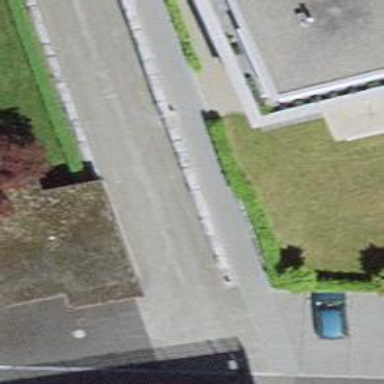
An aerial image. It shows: Parking aisle designated as service road.